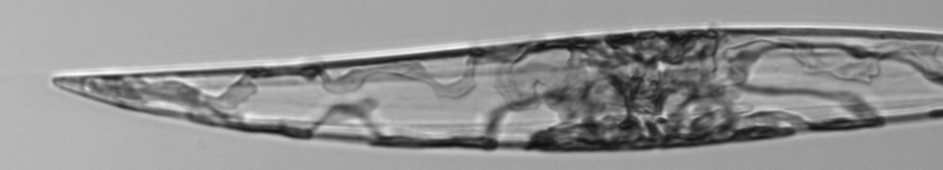
Label: Pleurosigma